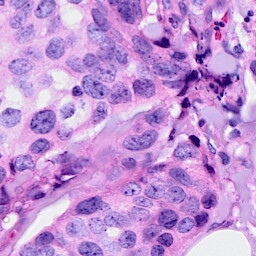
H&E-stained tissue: Breast